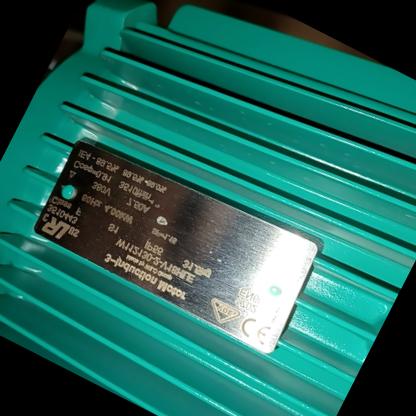
Klasa: tabliczka-znamionowa